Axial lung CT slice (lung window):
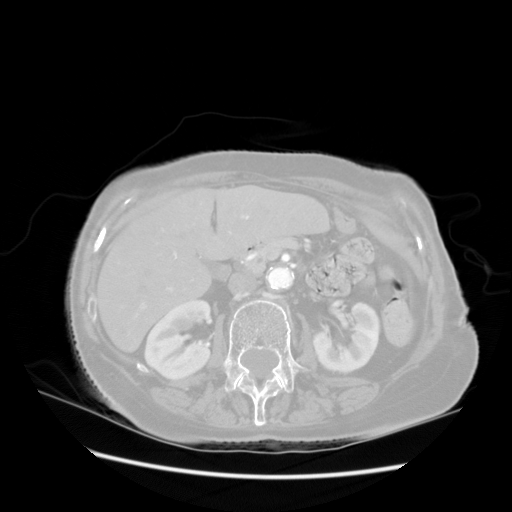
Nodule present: no